Question: I have a shpfile from the <URL>' function for compatibility with the sp package.
'''
set.seed(27)
shp <- sf::st_read("earth_gadm.shp")
shape <- as_Spatial(shp)
'''
As I am not working with any particular region, I assigned the '+proj=longlat +ellps=WGS84 +datum=WGS84' crs to my shpfile.
'''
crs <- "+proj=longlat +ellps=WGS84 +datum=WGS84"
proj4string(shape) = crs
'''
Following the <URL>' to create a hexagonal grid based on my shape object, and then I intersected the grid and the polygon.
'''
size <- 2.5 #2.5 degrees as i am working with a latlong projection (correct?)
hex_points <- spsample(shape, type = "hexagonal", cellsize = size)
hex_grid <- HexPoints2SpatialPolygons(hex_points, dx = size)
shape.grid <- gIntersection(shape, hex_grid, byid = T)
'''
I plotted some points on my new shapefile and overlaid them onto my shape.grid object.
'''
library(rgbif)
gbif_data <- occ_data(scientificName = 'Lestes sponsa',
hasCoordinate = TRUE, limit = 60)
gbif_data <- gbif_data$data
coords <- gbif_data[ , c("decimalLongitude", "decimalLatitude")]
coords$decimalLatitude <- as.numeric(coords$decimalLatitude)
coords$decimalLongitude <- as.numeric(coords$decimalLongitude)
coordinates(coords) <- ~decimalLongitude + decimalLatitude
coords <- data.frame(x = coords$decimalLongitude, y = coords$decimalLatitude)
coords <- SpatialPointsDataFrame(coords= coords, data = gbif_data)
proj4string(coords) = crs
x11()
plot(shape.grid, col = "grey50", bg = "light blue", axes = TRUE, cex = 20)
points(coords, col = 'blue', pch=20, cex = 0.75)
overlaid <- over(shape.grid, coords, returnList = T)
overlaid <- data.frame(matrix(unlist(overlaid), nrow=60,
byrow=TRUE),stringsAsFactors=FALSE)
'''

Now I am trying to extract mean bioclimatic variables from the grid cells which have points plotted on. I also have 19 .bil rasters which I downloaded from <URL>. I was thinking in use these rasters to extract the bioclimatic variables. However, I am stuck at this step.
I tried:
'''
bioclim_data <- extract(x=stackrasters, c(overlaid$decimalLongitude, overlaid$decimalLatitude))
'''
However, I am not sure if I am extracting mean values from the grid cells, and besides that only NA values are being returned with the above command line.
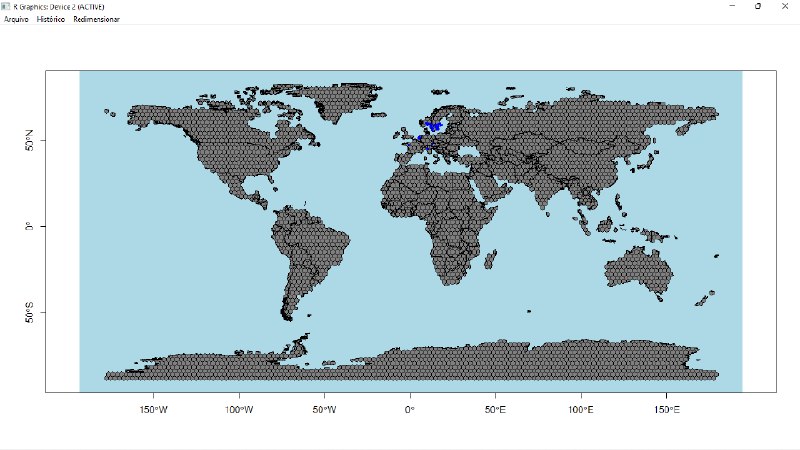
Answer: Excuse me if I'll only use similar datasets to demonstrate the workflow (gadm_410 is ~1.4 GB, wc2.1_30s_bio is ~ 9.7 GB). I'll also try to stick to 'sf' and 'terra' as much as possible:
'''
library(sf)
#> Linking to GEOS 3.9.1, GDAL 3.3.2, PROJ 7.2.1; sf_use_s2() is TRUE
library(rgbif)
# I used the Admin 0 - Countries (1:10) dataset from Natural Earth
shp <- sf::st_read("ne_10m_admin_0_countries.shp")
#> Reading layer 'ne_10m_admin_0_countries' from data source
#> 'ne_10m_admin_0_countries.shp' using driver 'ESRI Shapefile'
#> Simple feature collection with 258 features and 168 fields
#> Geometry type: MULTIPOLYGON
#> Dimension: XY
#> Bounding box: xmin: -180 ymin: -90 xmax: 180 ymax: 83.6341
#> Geodetic CRS: WGS 84
# make hexagonal grid with res = 2.5deg in WGS 84
grid <- sf::st_make_grid(shp,
cellsize = 2.5,
crs = 4326,
square = FALSE) |> sf::st_as_sf()
# get data
gbif_data <- occ_data(scientificName = 'Lestes sponsa',
hasCoordinate = TRUE,
limit = 60)
gbif_data <- gbif_data$data
# create a simple features object from your data
data_sf <- sf::st_as_sf(gbif_data,
coords = c("decimalLongitude", "decimalLatitude"),
crs = sf::st_crs(4326))
# select objects from grid (= cells) containing points from data_sf (= locations)
grid_subset <- sf::st_filter(grid, data_sf)
'''
Almost finished, you only have to import your raster data and make use of 'terra::extract()' to get your desired values:
'''
library(terra)
# I used wc2.1_30s_prec from WorldClim, read using 'rast()'
files <- list.files(pattern = "*.tif")
prec <- terra::rast(files)
# note that the resulting SpatRast object has 12 layers
prec
#> class : SpatRaster
#> dimensions : 21600, 43200, 12 (nrow, ncol, nlyr)
#> resolution : 0.008333333, 0.008333333 (x, y)
#> extent : -180, 180, -90, 90 (xmin, xmax, ymin, ymax)
#> coord. ref. : lon/lat WGS 84 (EPSG:4326)
#> sources : wc2.1_30s_prec_01.tif
#> wc2.1_30s_prec_02.tif
#> wc2.1_30s_prec_03.tif
#> ... and 9 more source(s)
#> names : wc2.1~ec_01, wc2.1~ec_02, wc2.1~ec_03, wc2.1~ec_04, wc2.1~ec_05, wc2.1~ec_06, ...
#> min values : 0, 0, 0, 0, 0, 0, ...
#> max values : 973, 1309, 1145, 1049, 2081, 2226, ...
# extract values from prec by polygons from grid_subset using mean as aggregate
results <- terra::extract(prec, terra::vect(grid_subset), fun = mean)
# prec has 12 layers, grid_subset consists of 60 polygons,
# c.f. dimensions below (+ID column containing an identifier of the related polygon)
str(results)
#> 'data.frame': 60 obs. of 13 variables:
#> $ ID : num 1 2 3 4 5 6 7 8 9 10 ...
#> $ wc2.1_30s_prec_01: num 74 70 70 70 70 70 70 67 67 67 ...
#> $ wc2.1_30s_prec_02: num 65 51 51 51 51 51 51 52 52 52 ...
#> $ wc2.1_30s_prec_03: num 52 67 67 67 67 67 67 67 67 67 ...
#> $ wc2.1_30s_prec_04: num 51 46 46 46 46 46 46 45 45 45 ...
#> $ wc2.1_30s_prec_05: num 61 62 62 62 62 62 62 61 61 61 ...
#> $ wc2.1_30s_prec_06: num 46 70 70 70 70 70 70 70 70 70 ...
#> $ wc2.1_30s_prec_07: num 42 70 70 70 70 70 70 66 66 66 ...
#> $ wc2.1_30s_prec_08: num 43 60 60 60 60 60 60 57 57 57 ...
#> $ wc2.1_30s_prec_09: num 62 72 72 72 72 72 72 67 67 67 ...
#> $ wc2.1_30s_prec_10: num 68 71 71 71 71 71 71 66 66 66 ...
#> $ wc2.1_30s_prec_11: num 75 79 79 79 79 79 79 72 72 72 ...
#> $ wc2.1_30s_prec_12: num 77 77 77 77 77 77 77 73 73 73 ...
'''
Sorry if I did not really answer your question and dared to project your grid cells.. ;-)